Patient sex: F
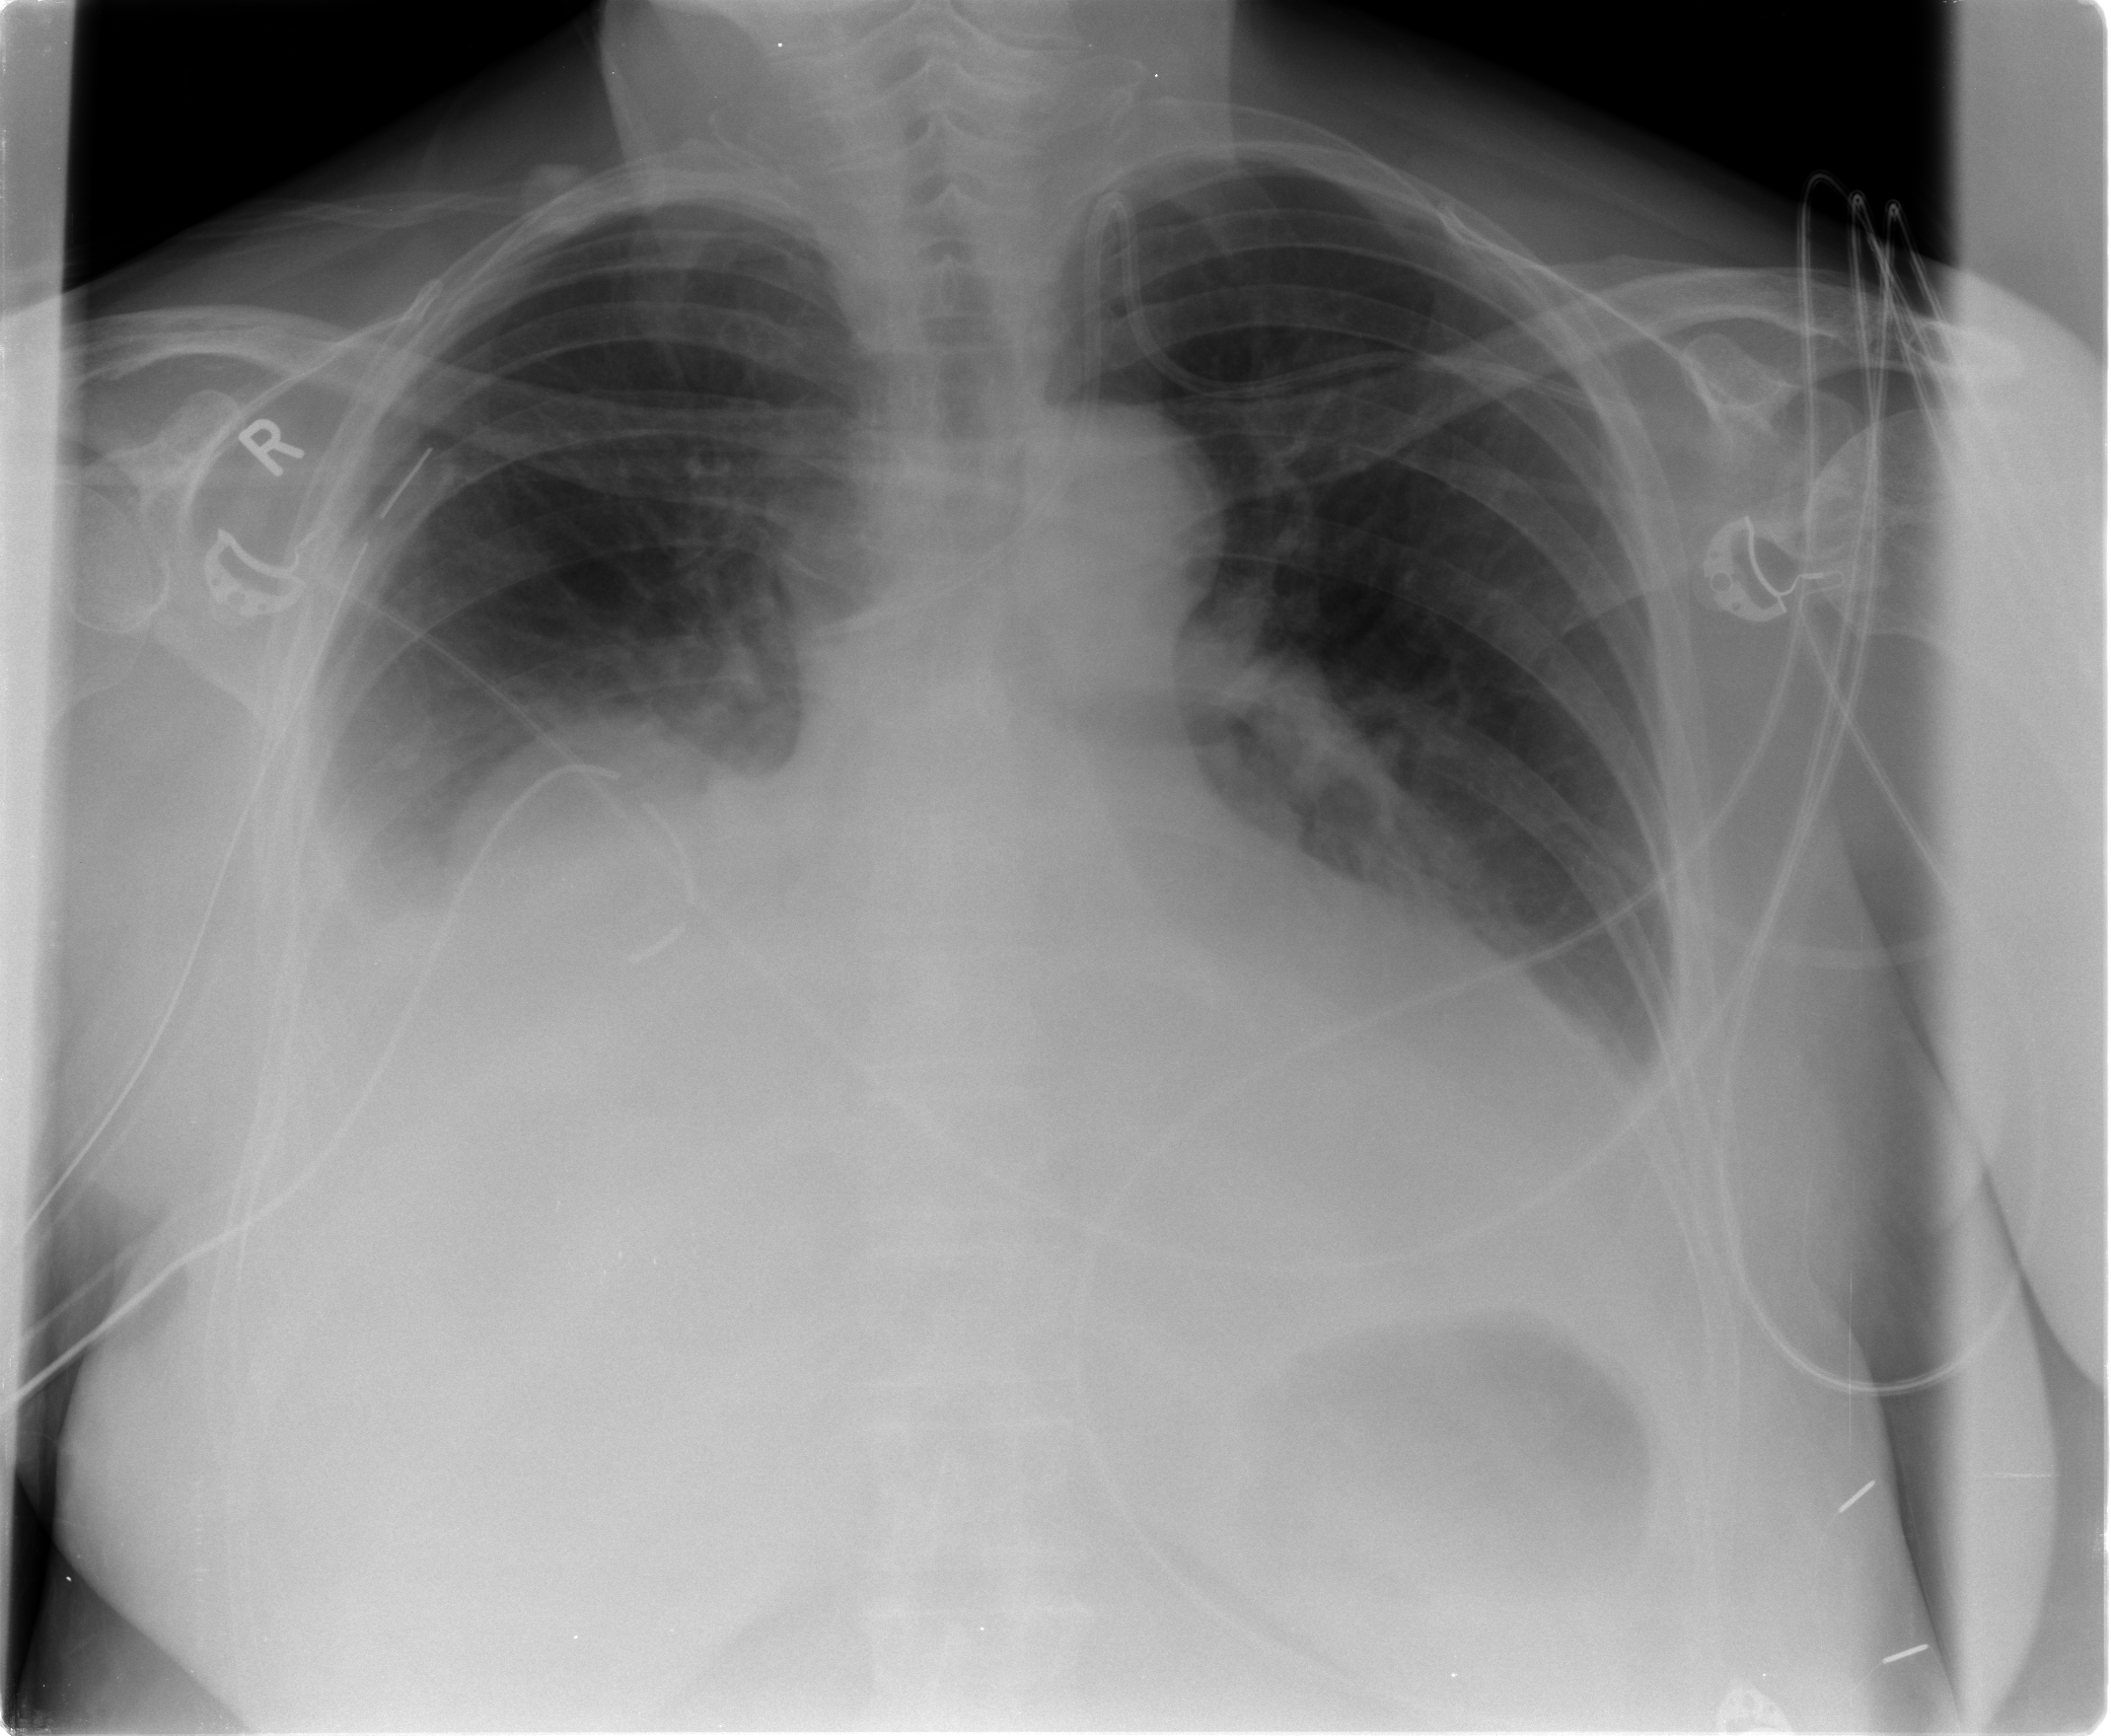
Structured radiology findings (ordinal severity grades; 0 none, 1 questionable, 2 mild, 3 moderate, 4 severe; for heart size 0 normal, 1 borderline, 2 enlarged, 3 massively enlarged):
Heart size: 2
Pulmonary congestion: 0
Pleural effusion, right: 2
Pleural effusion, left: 2
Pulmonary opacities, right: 0
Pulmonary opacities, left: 0
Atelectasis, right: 3
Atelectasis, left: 2